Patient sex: M
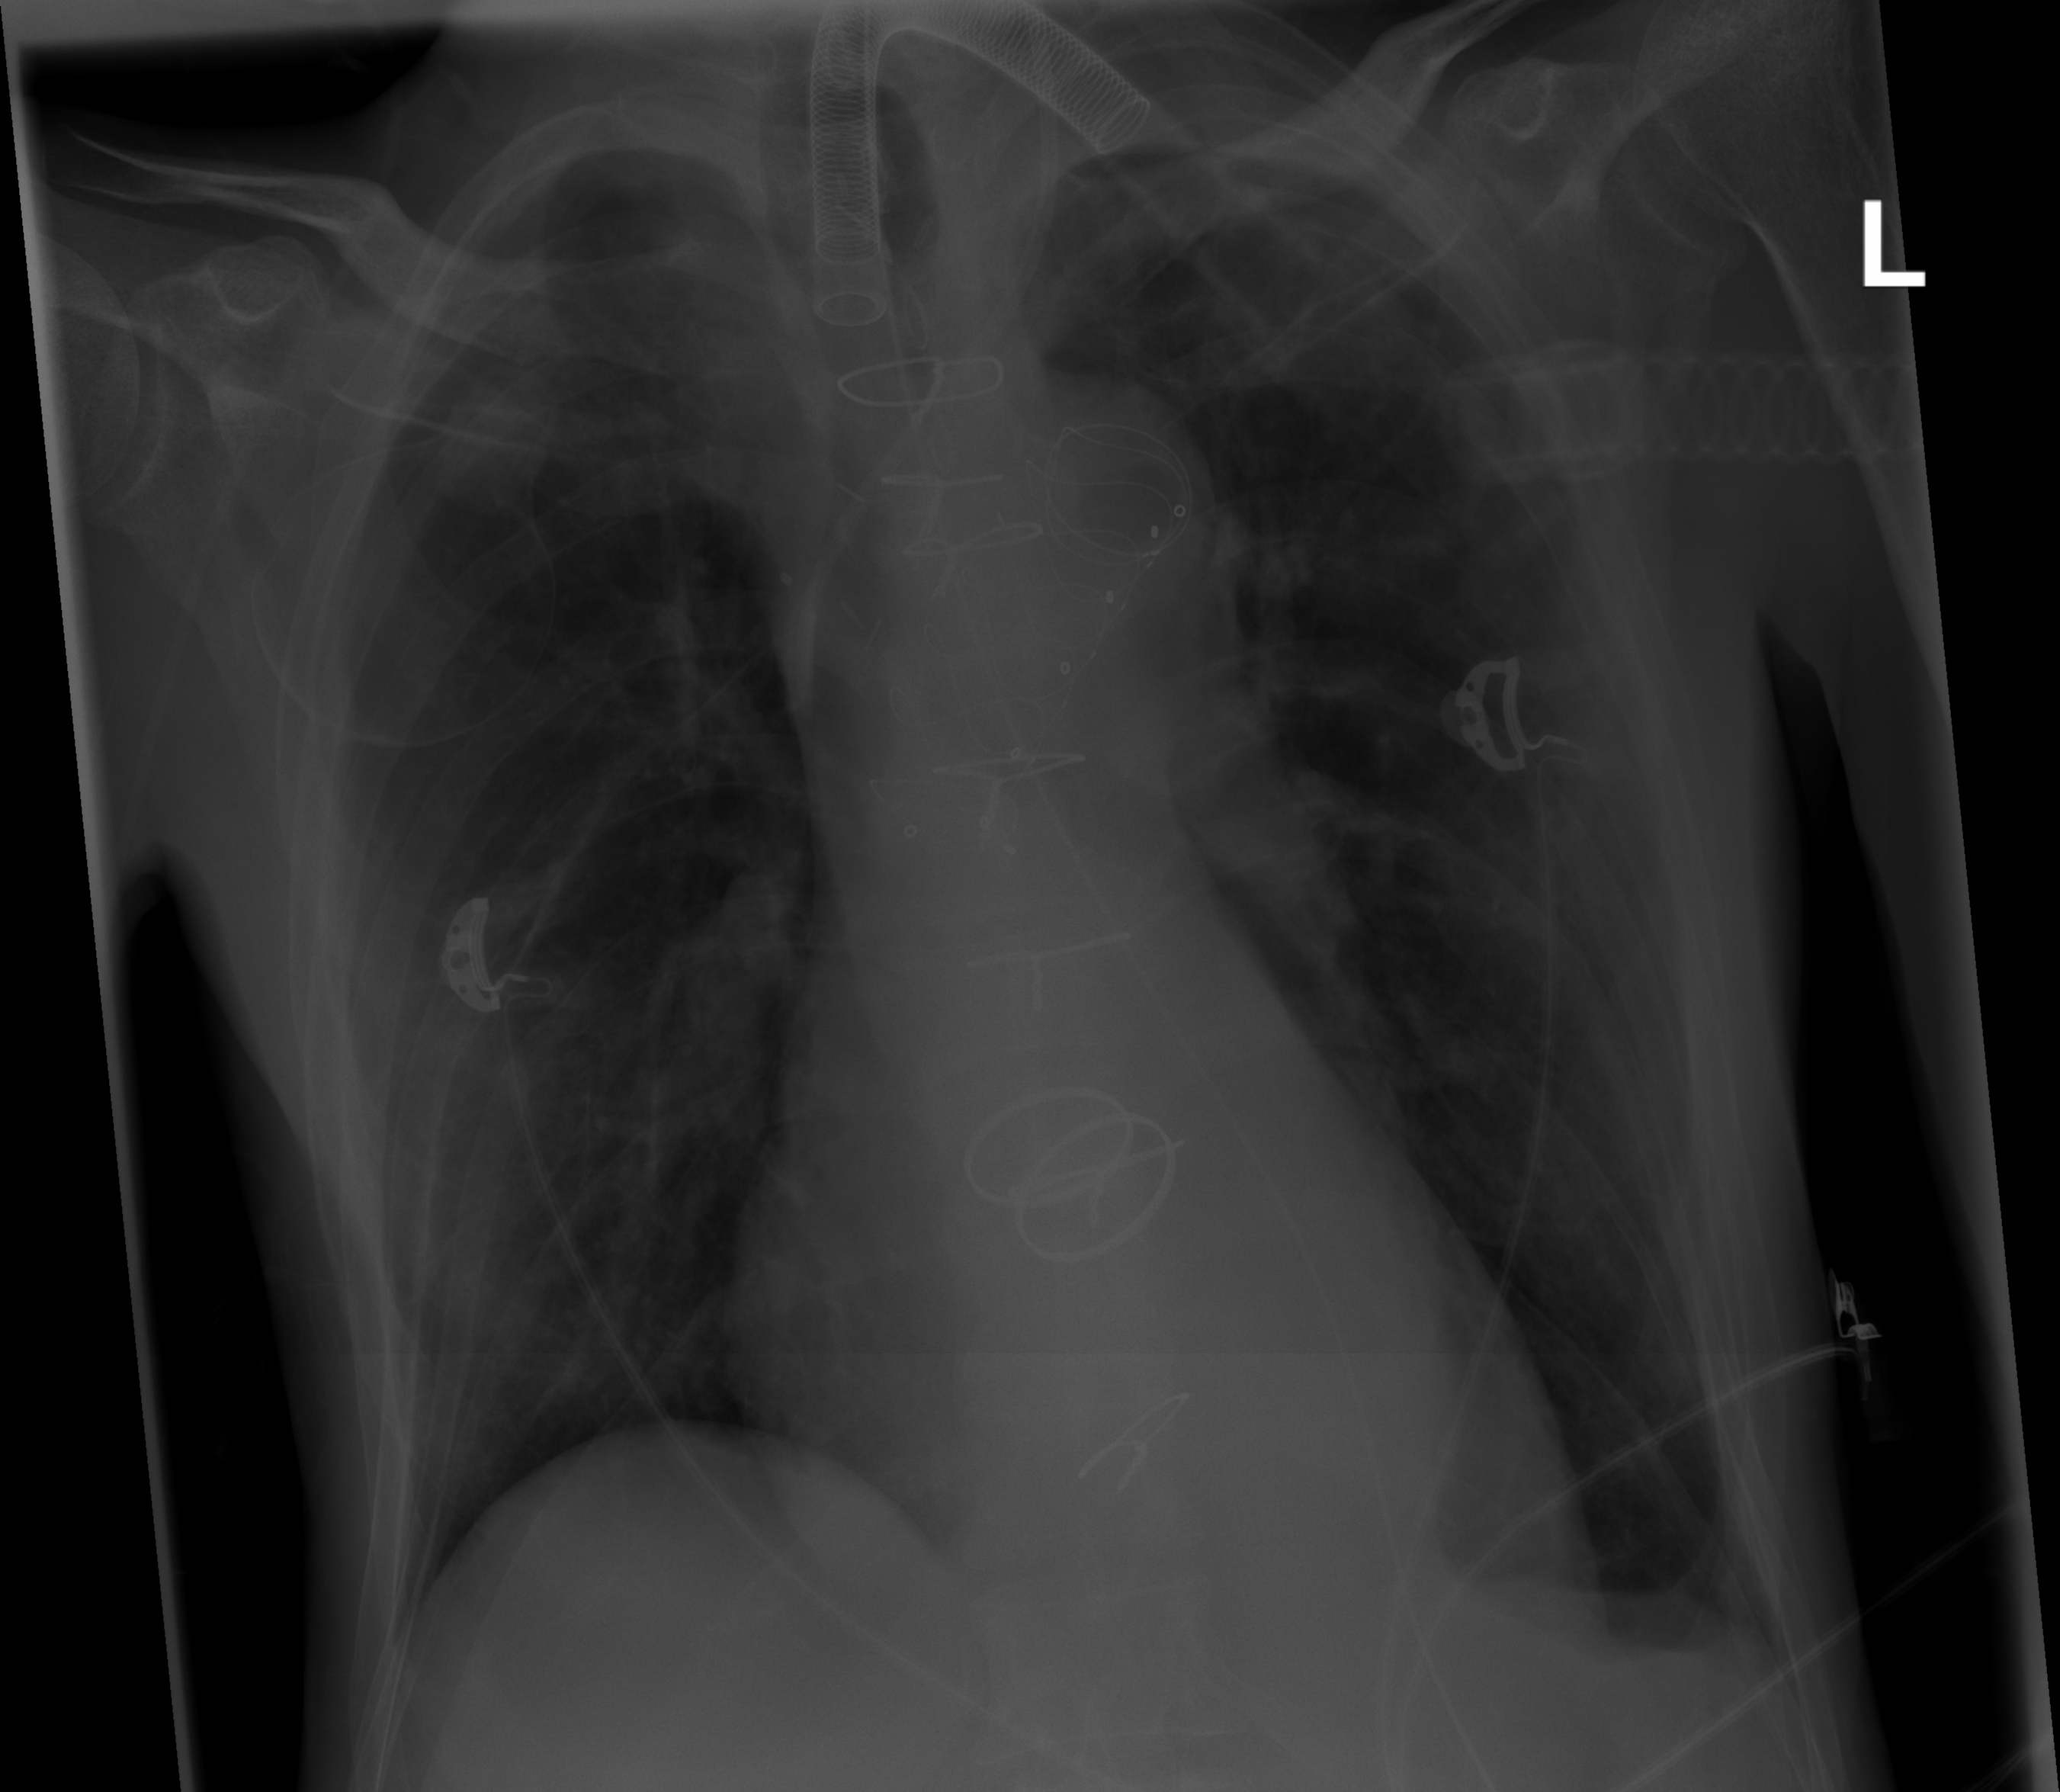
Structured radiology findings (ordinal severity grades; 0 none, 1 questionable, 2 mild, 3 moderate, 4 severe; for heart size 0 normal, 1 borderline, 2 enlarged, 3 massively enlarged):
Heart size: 0
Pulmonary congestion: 2
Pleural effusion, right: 0
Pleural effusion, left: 2
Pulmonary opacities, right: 0
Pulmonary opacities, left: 0
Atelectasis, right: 2
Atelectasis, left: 2